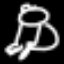
Label: frog